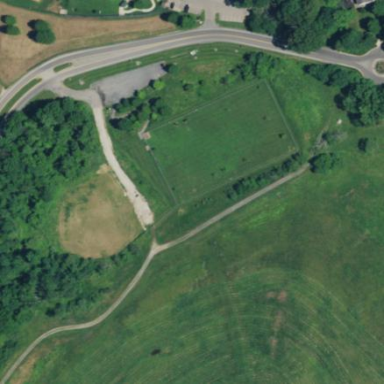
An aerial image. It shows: Fenced dog park area for leisure land.